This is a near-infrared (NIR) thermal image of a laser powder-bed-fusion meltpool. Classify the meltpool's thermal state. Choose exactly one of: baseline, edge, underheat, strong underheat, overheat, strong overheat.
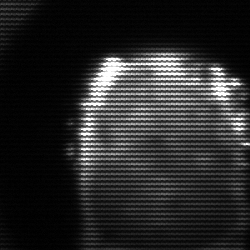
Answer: baseline